Interaction volume radius: 5 \u00c5
Interaction volume height: 40 \u00c5
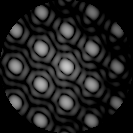
Disorder parameter: 0.008602